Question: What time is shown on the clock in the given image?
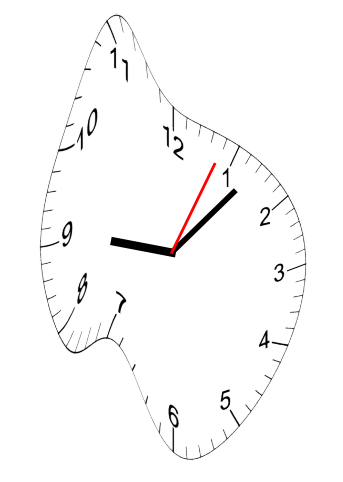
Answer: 09:07:04